Question: I have a data set containing names of Solar Panel arrays, their dates of completion and location (long/lat).
I created an rplot with the time of completion on the x axis and the names of each array on the y axis.
Here in lies the problem - the actual names are not displayed but the number designation for each row is. Is there a way to get the names listed on the y axis instead of the numbers?
![Names are supposed to show on the y axis, the years show up fine on the x axis]
Heres the code I used to make my rplot:
'''
plot(solar$Year.completed, solar$Name, xlim=c(1990, 2025))
'''
I am also considering making adding more granularity (if that's even a word to the x axis)
Thanks to whomever can help with this.
Here is what the plot looks like:

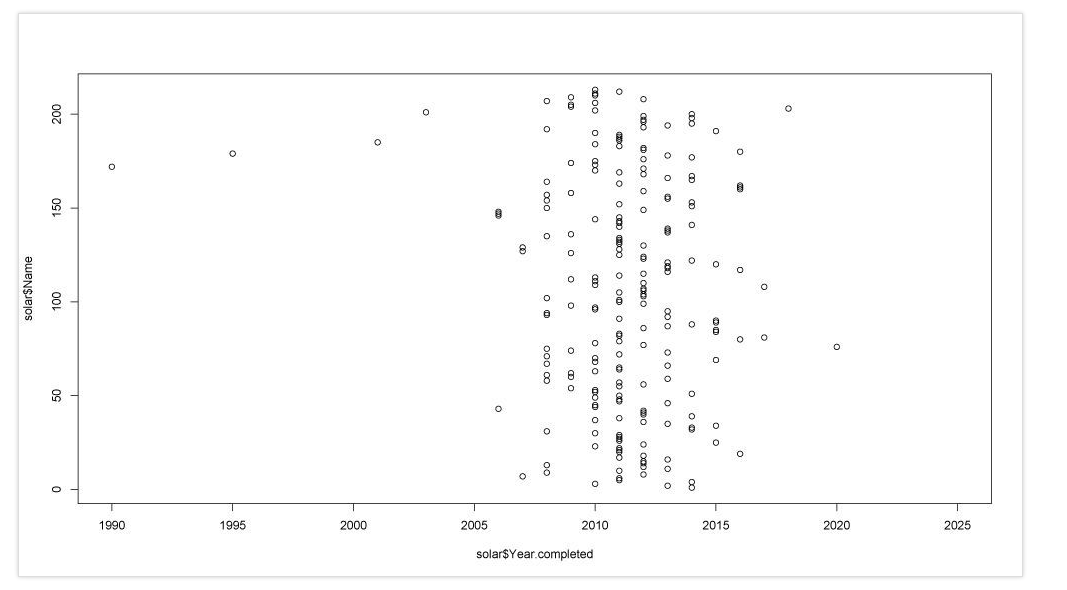
Answer: Yup as everyone says, it's a lot easier if you can include data. But probably what you want is this:
'''
plot(solar$Year.completed, solar$Name, xlim=c(1990, 2025), yaxt="n")
axis(2, at=1:length(unique(solar$Name)), labels=unique(solar$Name), cex.axis=0.5, las=2)
'''
in the first line, yaxt="n" gets rid of the default y axis labels
the second line creates a series of points for each unique value of solar$Name
2 (first argument) means it's the y axis
cex.axis reduces the font size (because it looks like you have a lot of points)
las-2 makes the labels perpendicular (again you probably need the space)
and if you want granularity on the x-axis, you can do something similar (i.e. add xaxt="n" and create a custom x axis:
'''
plot(solar$Year.completed, solar$Name, xlim=c(1990, 2025), yaxt="n", xaxt="n")
axis(2, at=1:length(unique(solar$Name)), labels=unique(solar$Name), cex.axis=0.5, las=2)
axis(1, at=1990:2025, labels=1990:2025, cex.axis=0.7, las=2)
'''